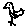
Label: bird